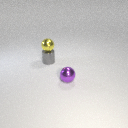
small gray metal cylinder below small yellow metal sphere